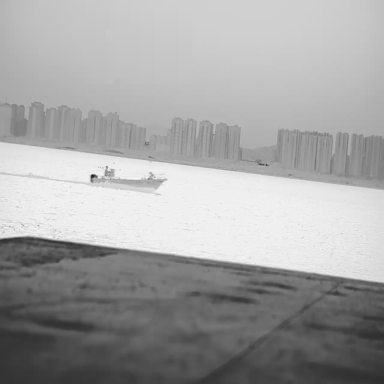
There is a bulk_carrier in the infrared image.